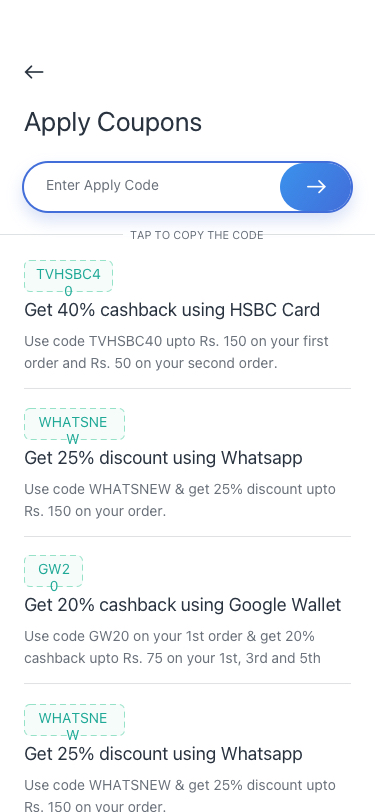
Text in this UI design:
Apply Coupons
TVHSBC40
Get 40% cashback using HSBC Card
Use code TVHSBC40 upto Rs. 150 on your first order and Rs. 50 on your second order.
Tap to copy the code
WHATSNEW
Get 25% discount using Whatsapp
Use code WHATSNEW & get 25% discount upto Rs. 150 on your order.
WHATSNEW
Get 25% discount using Whatsapp
Use code WHATSNEW & get 25% discount upto Rs. 150 on your order.
GW20
Get 20% cashback using Google Wallet
Use code GW20 on your 1st order & get 20% cashback upto Rs. 75 on your 1st, 3rd and 5th order
Enter Apply Code